Interaction volume radius: 5 \u00c5
Interaction volume height: 10 \u00c5
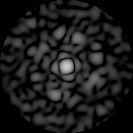
Disorder parameter: 0.8079